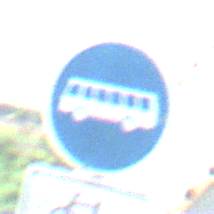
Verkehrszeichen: Busssonderstreifen
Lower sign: EinspurigeFahrzeugeFrei1
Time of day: MorningAfternoon
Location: Outdoor (Special)
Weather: Clear
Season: NotSpecified
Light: Natural